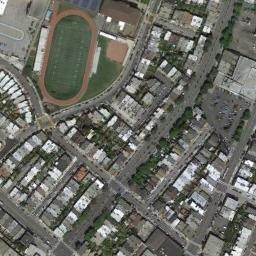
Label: ground_track_field